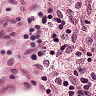
Metastatic tissue present: no